Field crop: maize
Growth stage: 1
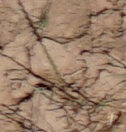
Species: lolium